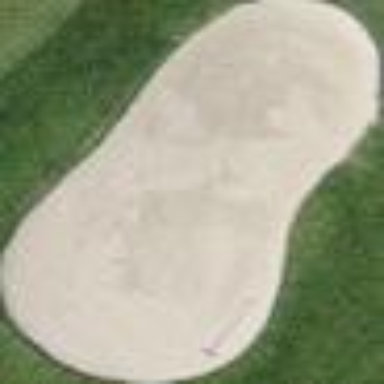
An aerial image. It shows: Sandy area is golf bunker.